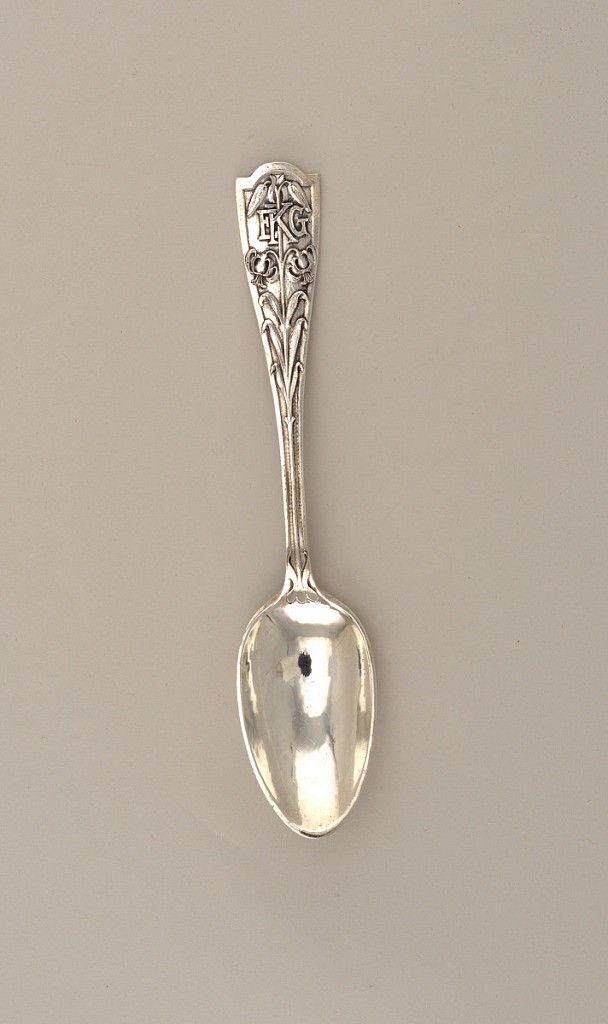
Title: Teaspoon from Rockledge Service
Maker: George Washington Maher, American, 1864–1926
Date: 1911–12
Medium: silver
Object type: spoon
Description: Teaspoon, part of flatware service designed in "Martelé" silver for "Rockledge Estate" in Winona, Minnesota. Oval bowl, narrow join, leading to thick flat handle, with gently rounded sides, widening towards terminal. Obverse side decorated with lily motif within border, stemming from join of handle, continuing up handle with three sets of mirroring leaves on either side of central stem, terminating in mirroring lily blossoms encasing mongram 'EKG.' Terminal in form of segmented or flat arch, with slight upturn at tip. Reverse side of handle undecorated with plain textured hammered suface. Textured hammered surface visible throughout tines and handle.